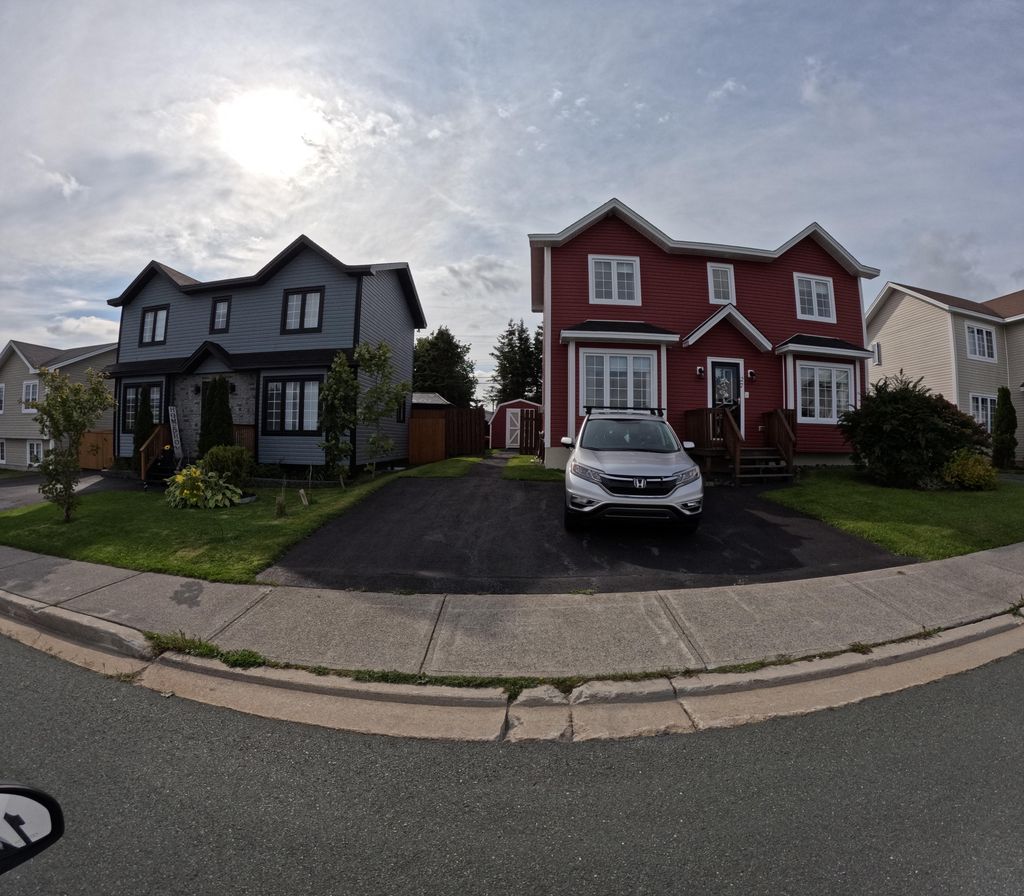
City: st_johns